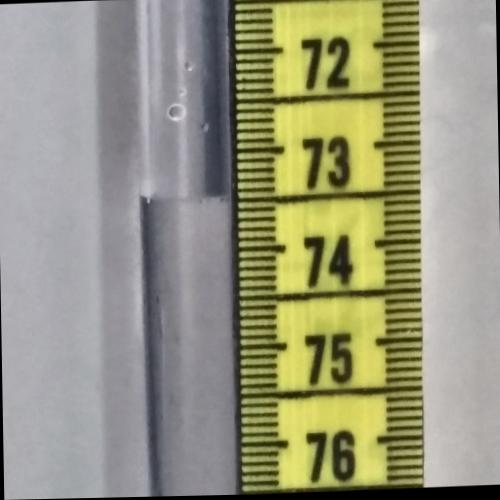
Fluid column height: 73.5 cm